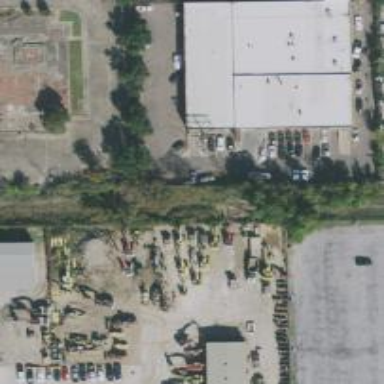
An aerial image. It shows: Warehouse building.